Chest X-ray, AP view. Patient: 68 years old, sex F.
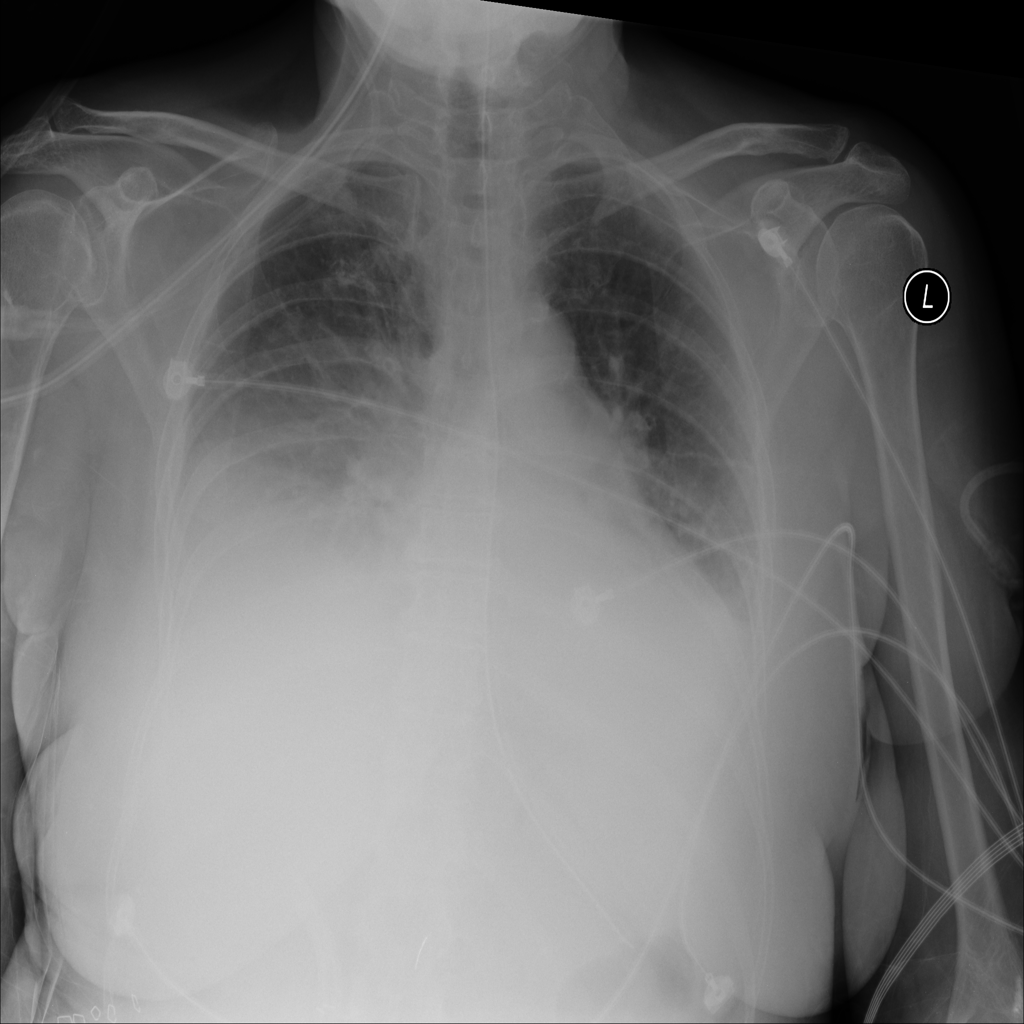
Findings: Effusion, Infiltration